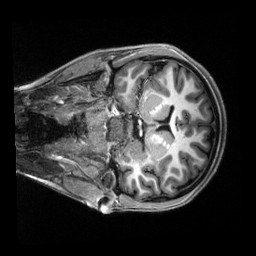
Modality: T1w
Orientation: coronal
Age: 19
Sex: female
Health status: healthy
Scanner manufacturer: siemens
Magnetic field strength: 3 T
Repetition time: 2.5 s
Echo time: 0.00222 s